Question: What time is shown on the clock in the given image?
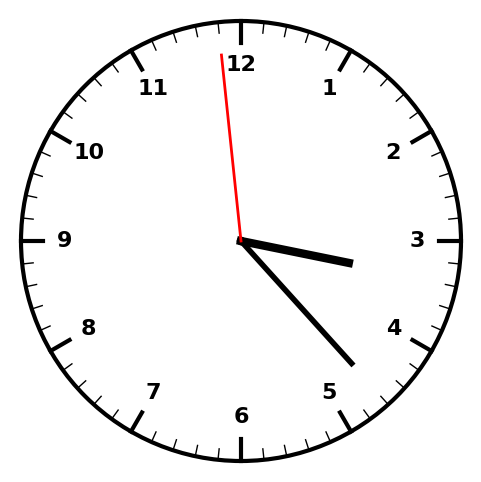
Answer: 03:22:59